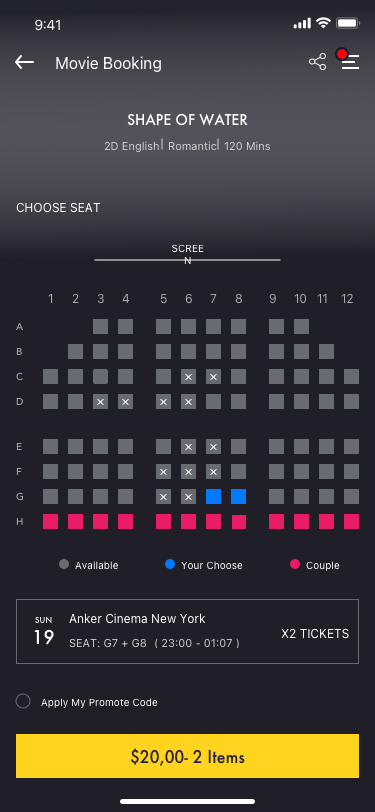
Text in this UI design:
Apply My Promote Code
Sun
19
( 23:00 - 01:07 )
SEAT: G7 + G8
X2 TICKETS
Anker Cinema New York
SHAPE OF WATER
9:41
Movie Booking
120 Mins
2D English
Romantic
Available
Couple
Your Choose
SCREEN
5
6
7
8
1
2
3
4
9
10
11
12
A
D
B
C
E
F
G
H
CHOOSE SEAT
$20,00- 2 Items